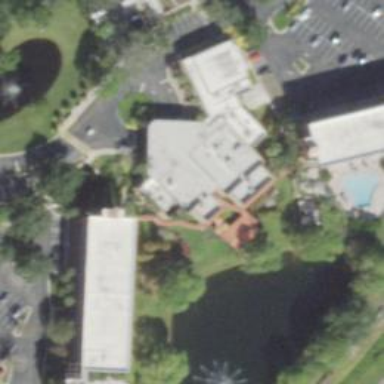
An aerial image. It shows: Hotel building.